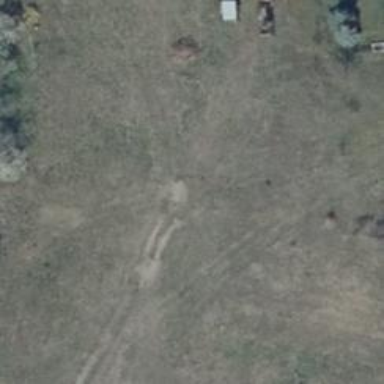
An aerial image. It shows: Grass track road with grade3 tracktype.